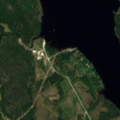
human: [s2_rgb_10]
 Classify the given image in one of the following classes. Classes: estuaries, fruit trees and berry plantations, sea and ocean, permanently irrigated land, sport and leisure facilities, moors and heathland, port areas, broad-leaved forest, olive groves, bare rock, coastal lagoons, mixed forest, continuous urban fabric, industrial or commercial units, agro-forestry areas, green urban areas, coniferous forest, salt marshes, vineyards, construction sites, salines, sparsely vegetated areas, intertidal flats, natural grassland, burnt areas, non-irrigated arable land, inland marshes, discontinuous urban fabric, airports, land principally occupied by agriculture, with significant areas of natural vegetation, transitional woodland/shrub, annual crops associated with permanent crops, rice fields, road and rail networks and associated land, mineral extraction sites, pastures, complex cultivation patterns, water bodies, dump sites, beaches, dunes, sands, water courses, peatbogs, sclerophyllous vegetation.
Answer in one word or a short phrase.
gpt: coniferous forest, mixed forest, transitional woodland/shrub, water bodies